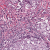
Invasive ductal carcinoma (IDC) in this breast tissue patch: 1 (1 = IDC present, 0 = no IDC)